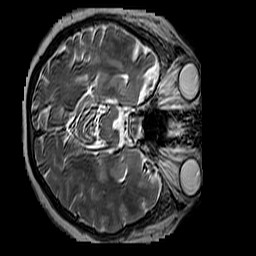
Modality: T2w
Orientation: axial
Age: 39
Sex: female
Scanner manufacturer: siemens
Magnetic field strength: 3 T
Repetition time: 3.2 s
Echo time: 0.212 s